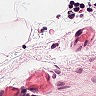
Metastatic tissue present: no